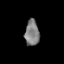
Tissue: lung
Cell type: Epithelial cells
Senescence score: 0.1669
Nuclear area (px): 362
Mean DAPI intensity: 126.365